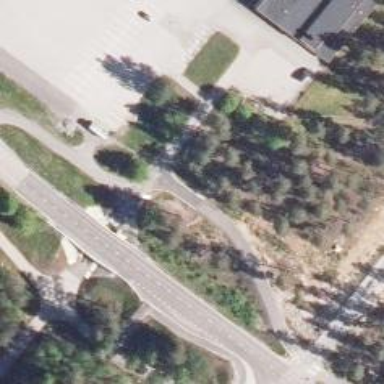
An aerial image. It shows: Asphalt cycleway.